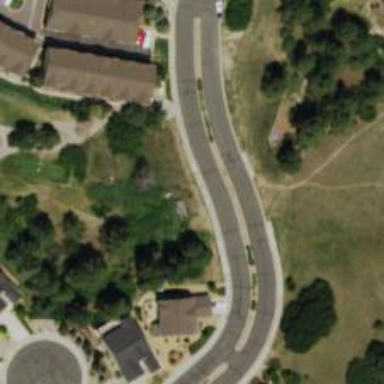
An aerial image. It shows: Path for both roads and golfers.